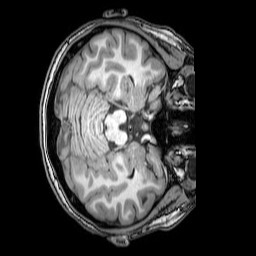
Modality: T1w
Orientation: axial
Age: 21
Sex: female